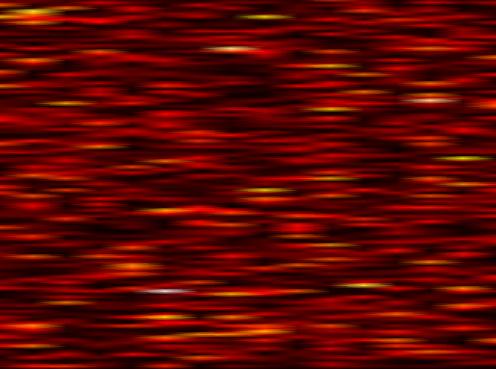
Label: UFMC